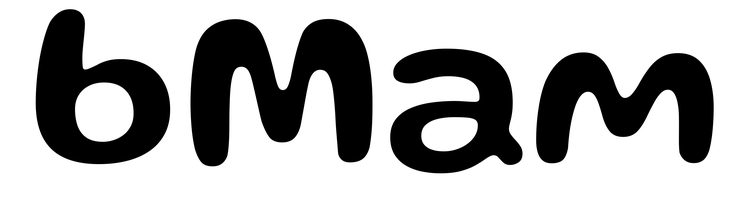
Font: Gluten_Medium